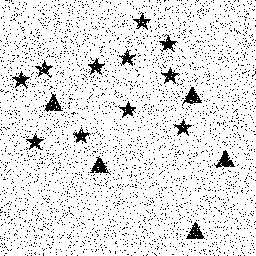
Squares: 0
Triangles: 5
Stars: 11
Total shapes: 16